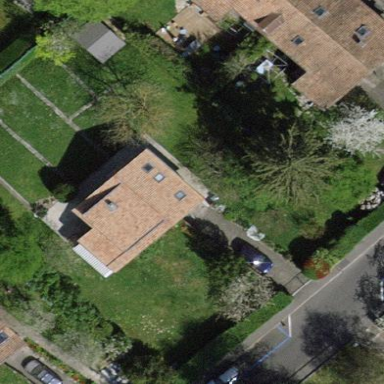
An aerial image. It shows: Garden enclosed by fence.